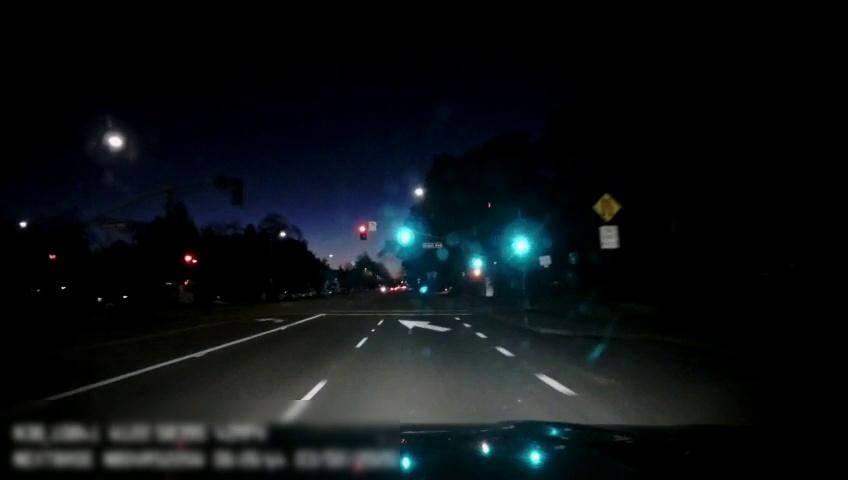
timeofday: Night
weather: Cloudy
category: Drivable Space
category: Lanes | Current Lane
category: Lanes | Current Lane
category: Lanes | Alternate Lane
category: Traffic | Lights
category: Traffic | Lights
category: Traffic | Lights
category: Traffic | Lights
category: Traffic | Signs
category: Traffic | Signs
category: Traffic | Signs
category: Traffic | Signs